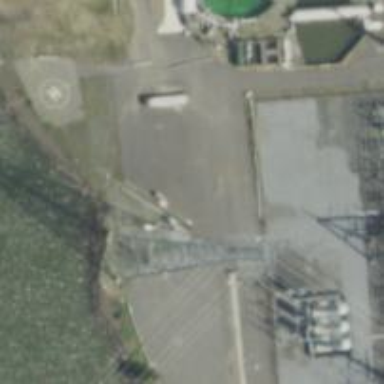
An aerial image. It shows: Lattice structure tower.